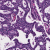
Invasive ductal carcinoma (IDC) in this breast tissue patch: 1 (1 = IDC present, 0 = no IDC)